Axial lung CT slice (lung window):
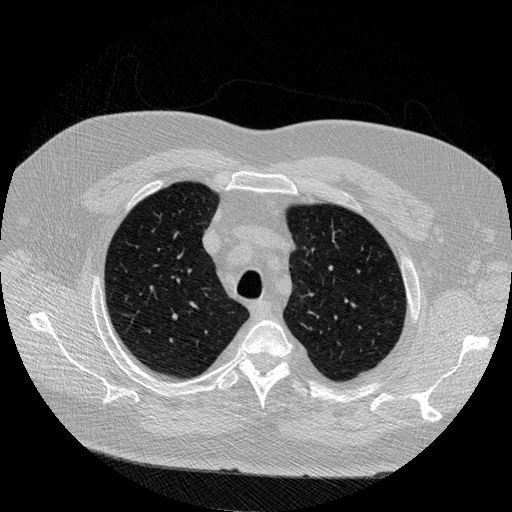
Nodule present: no